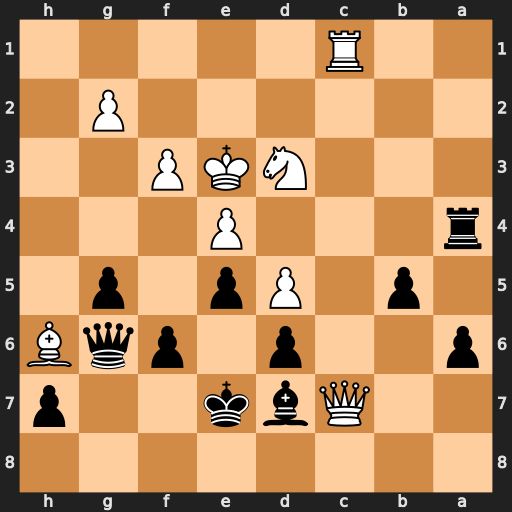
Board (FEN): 8/2Qbk2p/p2p1pqB/1p1Pp1p1/r3P3/3NKP2/6P1/2R5
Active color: b
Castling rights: -
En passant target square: -
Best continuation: Qxh6 Rc6 g4+ f4 exf4+